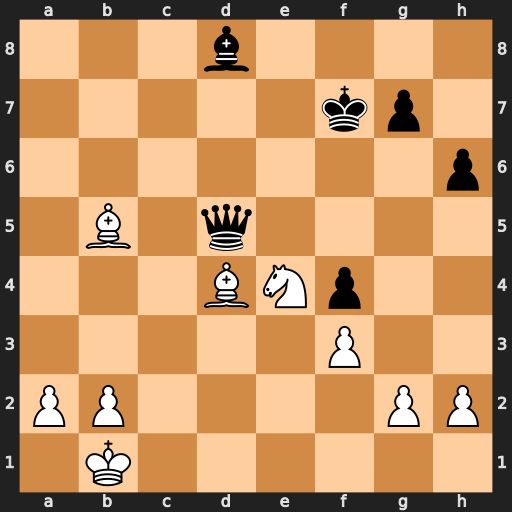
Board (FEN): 3b4/5kp1/7p/1B1q4/3BNp2/5P2/PP4PP/1K6
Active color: w
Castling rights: -
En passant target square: -
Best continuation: Bc4 Qxc4 Nd6+ Ke6 Nxc4